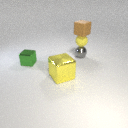
small gray metal sphere to the right of large yellow metal cube